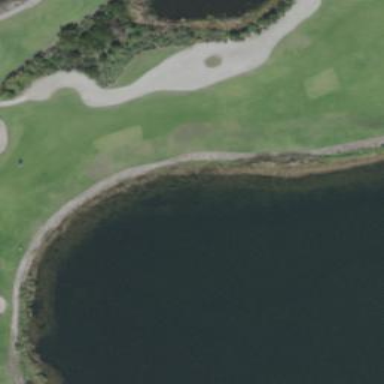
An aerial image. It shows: Grassy area designated as golf fairway.